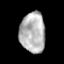
Tissue: prostate
Cell type: T cells
Senescence score: 0.3598
Nuclear area (px): 997
Mean DAPI intensity: 180.348